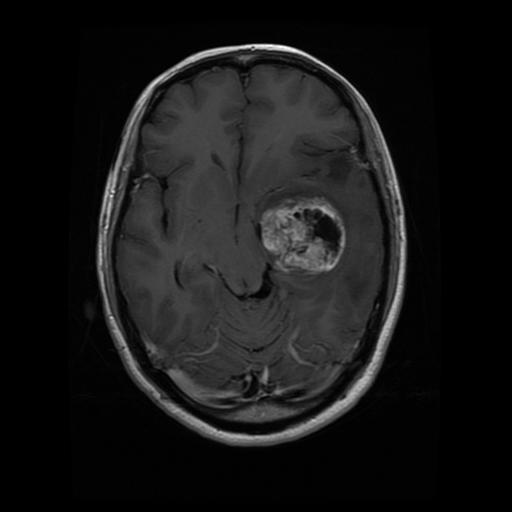
Label: glioma